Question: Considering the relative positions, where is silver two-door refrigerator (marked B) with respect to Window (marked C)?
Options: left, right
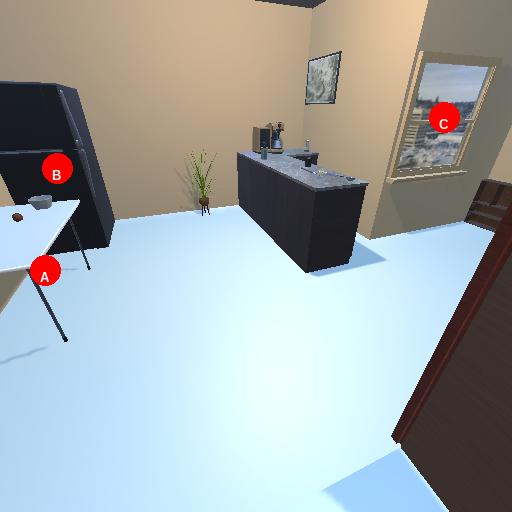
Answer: left